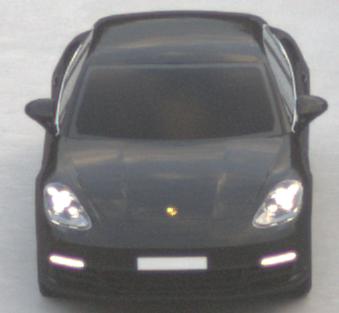
Make: Porsche
Model: Panamera
Detailed model: Panamera (971)
Model produced from: 2016/11
Model produced until: 2018/08
Doors: 5
Color: black
Road condition: dry road
Daytime: sunrise or sunset
Contrast: low contrast